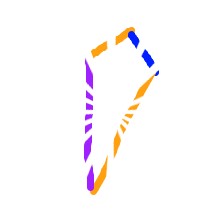
Shape: kite